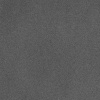
Atmospheric dust classification: dusty